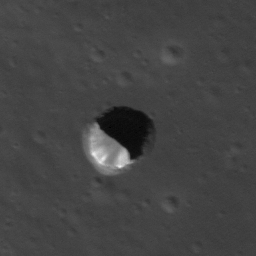
Pit: Highland 1
Host crater: Highland
Host type: highland
Lunar coordinates: latitude 43.966, longitude 23.084